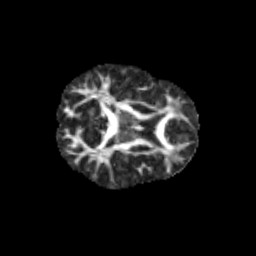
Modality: FA
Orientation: axial
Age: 10
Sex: female
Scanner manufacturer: siemens
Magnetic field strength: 3 T
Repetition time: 3.8 s
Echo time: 0.07 s